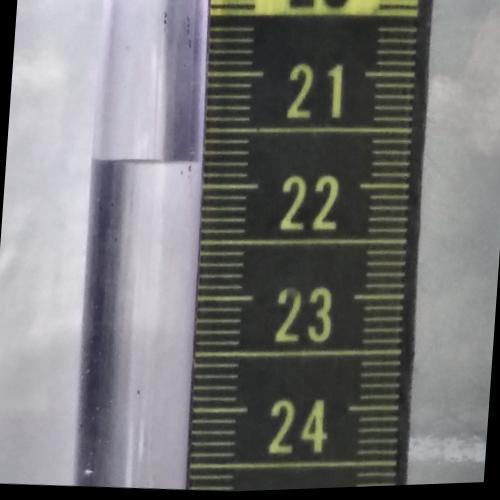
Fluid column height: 21.8 cm